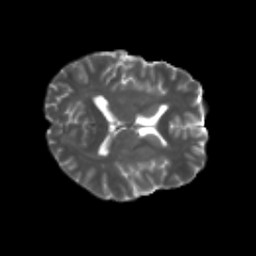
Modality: T2w
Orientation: axial
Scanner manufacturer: siemens
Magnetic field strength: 3 T
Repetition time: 4.16 s
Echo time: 0.0806 s